Question: I am not sure if this possible. I am just checking to see if it is.
Is there a way to delete everything to the right of whatever I select in Sublime Text ?

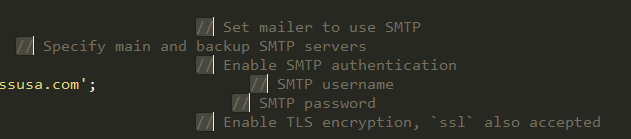
Answer: When you select "//" using Command + D adding a cursor to each element found (like you did) you can use Command + Shift + Arrow Right to select the text between the cursor and the end of the line then you can delete the selected text.